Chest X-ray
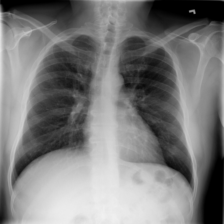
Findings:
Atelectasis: negative
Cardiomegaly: negative
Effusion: negative
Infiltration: negative
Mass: negative
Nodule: negative
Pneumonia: negative
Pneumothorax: negative
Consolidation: negative
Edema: negative
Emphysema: negative
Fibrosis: negative
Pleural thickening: negative
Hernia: negative